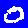
Digit: 0